Field crop: maize
Growth stage: 2
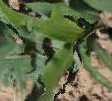
Species: maize